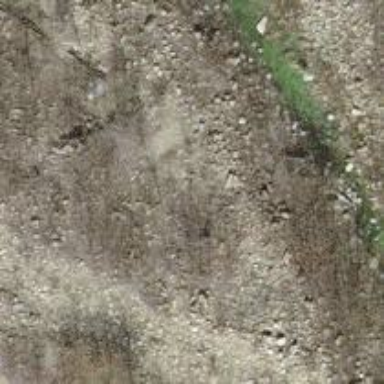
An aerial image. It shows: Terrain covered in shingle.